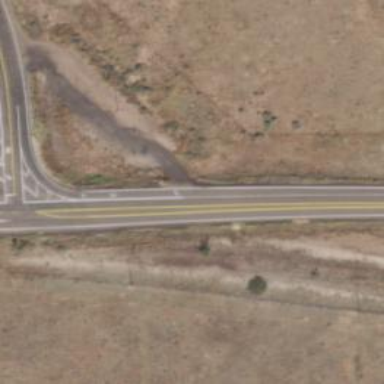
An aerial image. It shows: Abandoned road.